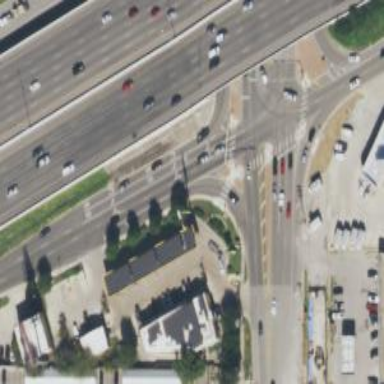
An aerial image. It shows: Secondary road with asphalt surface and frontage road.